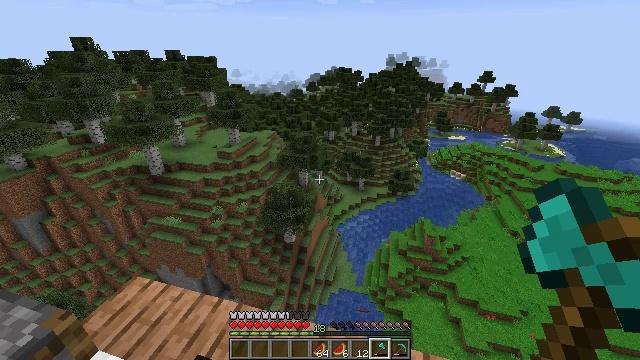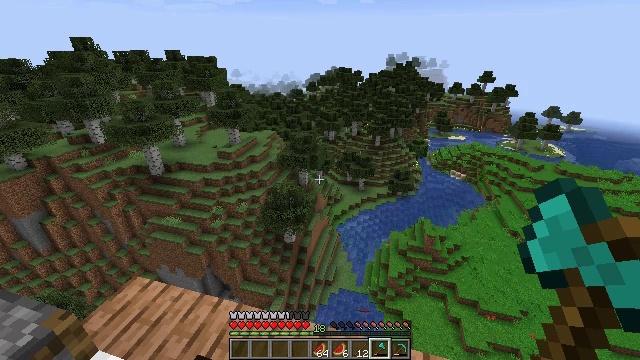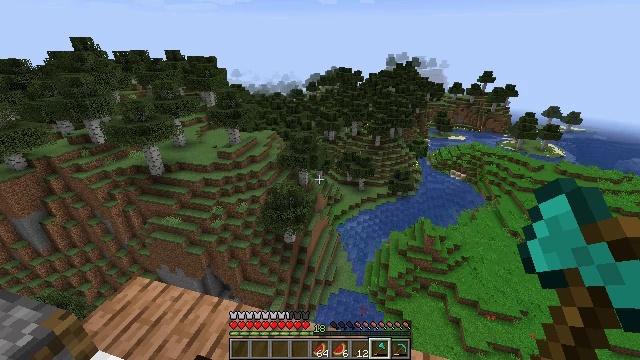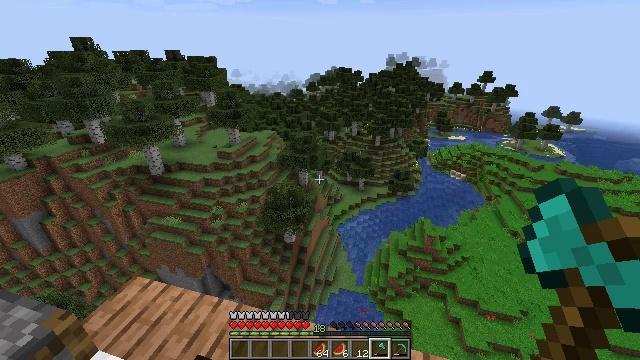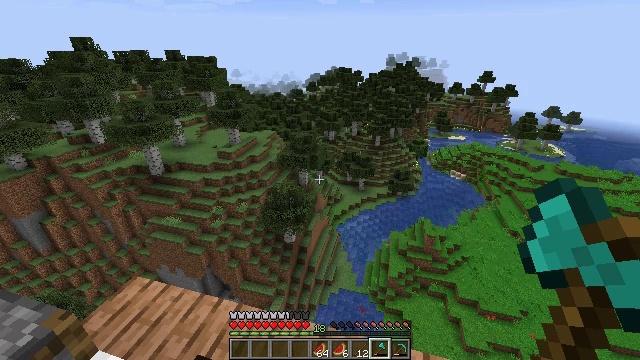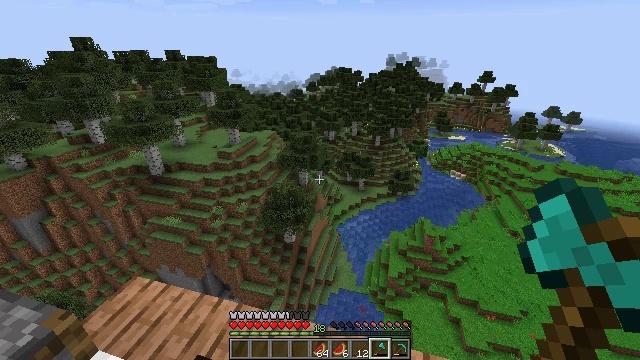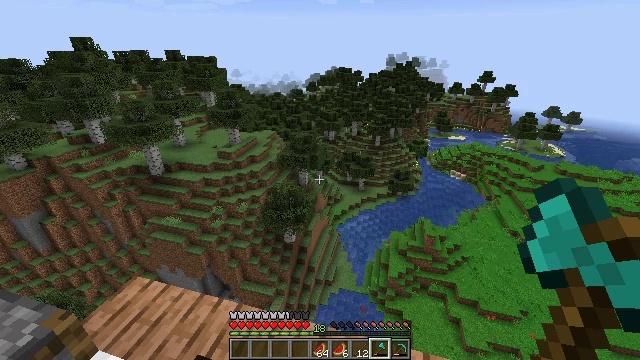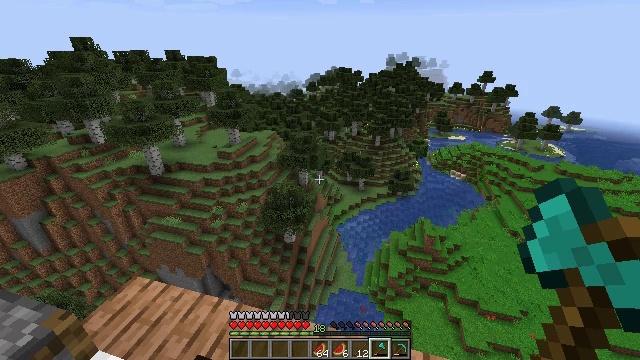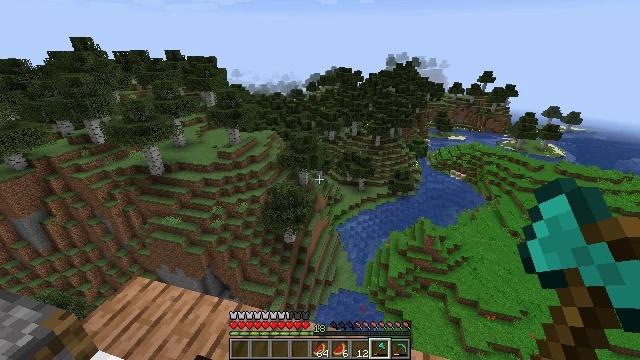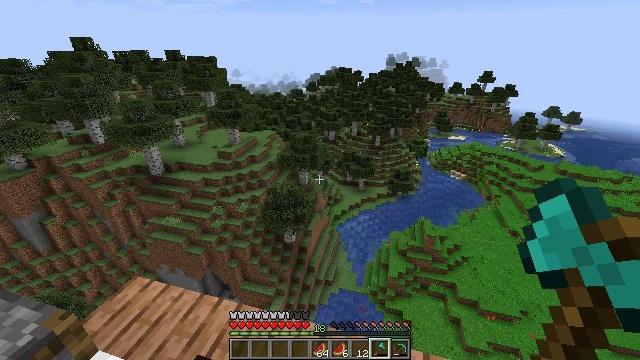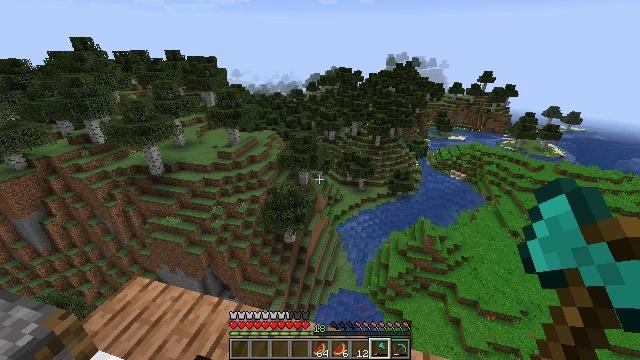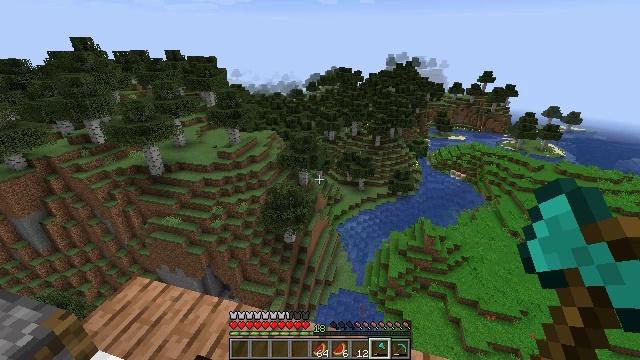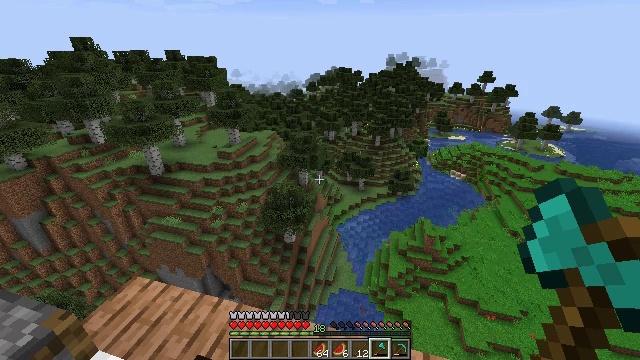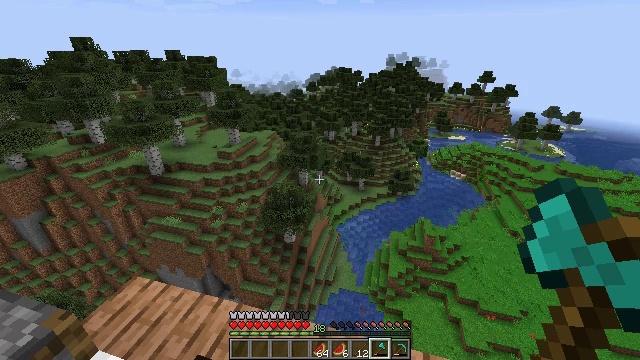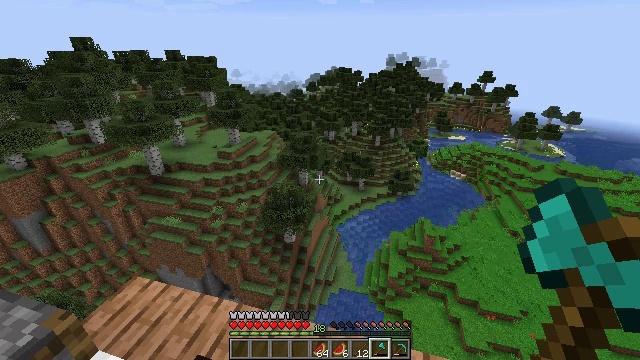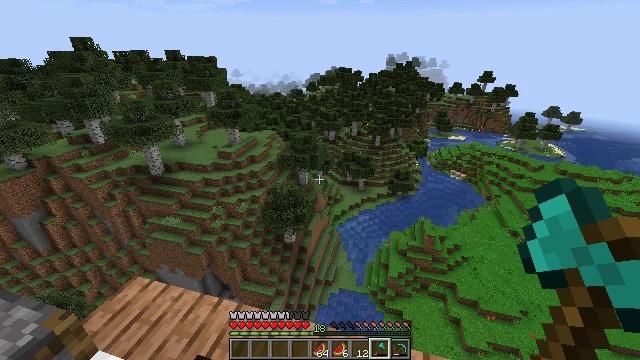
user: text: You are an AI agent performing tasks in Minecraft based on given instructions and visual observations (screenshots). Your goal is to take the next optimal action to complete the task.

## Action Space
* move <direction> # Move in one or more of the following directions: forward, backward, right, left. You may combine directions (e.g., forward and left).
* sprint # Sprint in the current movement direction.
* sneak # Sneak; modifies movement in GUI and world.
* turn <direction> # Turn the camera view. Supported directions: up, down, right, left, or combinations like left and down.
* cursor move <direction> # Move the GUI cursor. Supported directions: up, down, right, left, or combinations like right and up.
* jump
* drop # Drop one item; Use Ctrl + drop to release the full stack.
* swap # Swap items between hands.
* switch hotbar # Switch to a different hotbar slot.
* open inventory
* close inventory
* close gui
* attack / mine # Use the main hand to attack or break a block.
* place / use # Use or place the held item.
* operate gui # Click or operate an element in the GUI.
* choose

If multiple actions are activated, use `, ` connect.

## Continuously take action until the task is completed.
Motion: motion action
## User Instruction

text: Get cooked salmon by cooking raw salmon in the furnace.
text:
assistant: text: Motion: no_op
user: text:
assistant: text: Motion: no_op
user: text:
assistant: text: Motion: no_op
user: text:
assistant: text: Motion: no_op
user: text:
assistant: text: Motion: no_op
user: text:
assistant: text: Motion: no_op
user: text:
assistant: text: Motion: no_op
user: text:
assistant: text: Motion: no_op
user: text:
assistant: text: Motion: no_op
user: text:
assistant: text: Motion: no_op
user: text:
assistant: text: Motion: no_op
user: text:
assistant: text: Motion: no_op
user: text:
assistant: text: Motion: no_op
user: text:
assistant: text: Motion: no_op
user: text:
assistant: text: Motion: no_op
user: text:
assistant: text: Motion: no_op
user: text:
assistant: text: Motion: no_op
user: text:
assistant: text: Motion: no_op
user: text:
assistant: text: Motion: no_op
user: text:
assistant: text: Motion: no_op
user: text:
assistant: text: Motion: no_op
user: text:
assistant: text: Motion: no_op
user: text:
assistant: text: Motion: no_op
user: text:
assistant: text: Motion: no_op
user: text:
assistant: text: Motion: no_op
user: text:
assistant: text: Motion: no_op
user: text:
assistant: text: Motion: no_op
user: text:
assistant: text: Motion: no_op
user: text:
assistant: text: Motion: no_op
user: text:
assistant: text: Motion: no_op